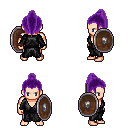
a pixel art fantasy rpg character, male body template, human, light skin, gray robe, magenta pants, purple long topknot hairstyle, shield, four views (front, back, left, right), 2x2 character sprite sheet, small pixel art, hard edges, no anti-aliasing